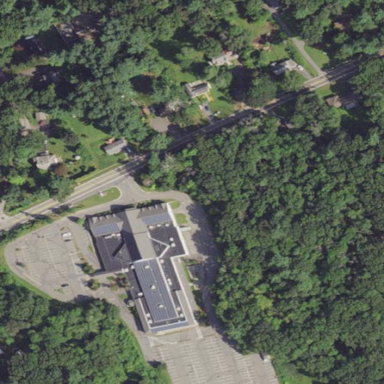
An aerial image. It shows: Beautiful church building.